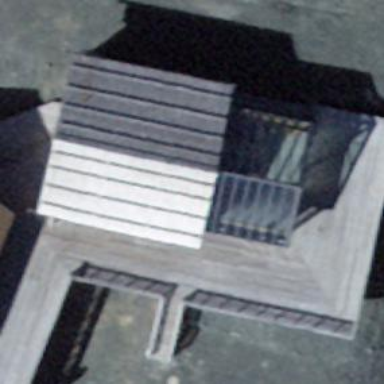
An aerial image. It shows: Restaurant building.